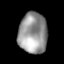
Tissue: lung
Cell type: Epithelial cells
Senescence score: 0.1563
Nuclear area (px): 1147
Mean DAPI intensity: 150.658